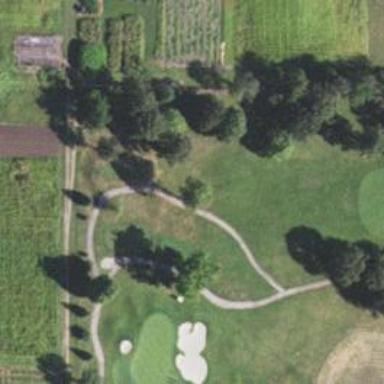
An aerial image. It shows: View of golf hole.